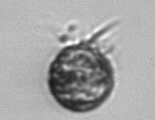
Label: Ciliophora